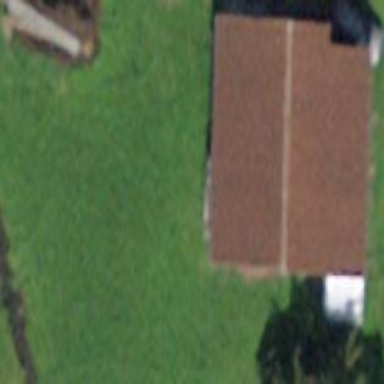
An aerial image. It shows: Sty building.